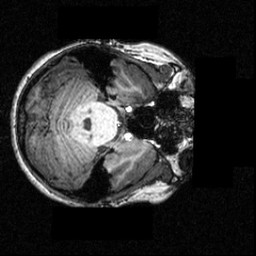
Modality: T1w
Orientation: axial
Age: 20
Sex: female
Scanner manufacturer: siemens
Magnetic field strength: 3.951 T
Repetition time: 1.5 s
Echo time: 0.00335 s